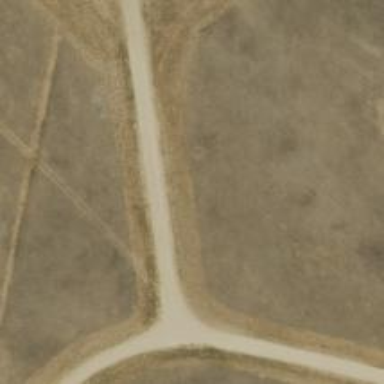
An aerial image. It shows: Road leading to wind farm area designated for service vehicles.